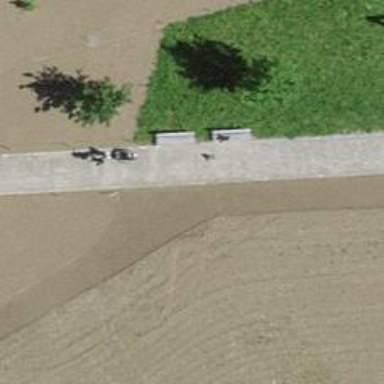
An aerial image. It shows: Bench for seating.